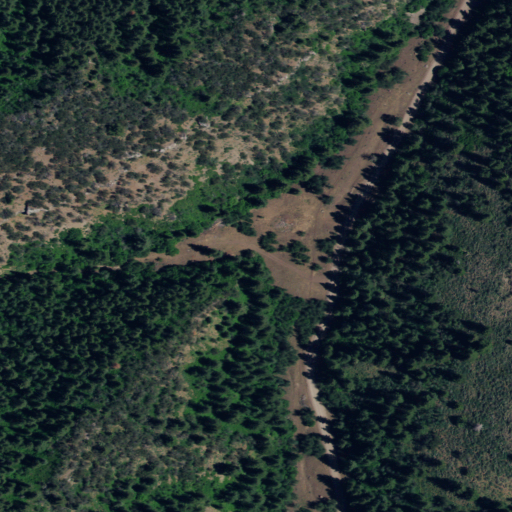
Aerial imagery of valley in Idaho named Wheeler Canyon containing evergreen forest and shrub